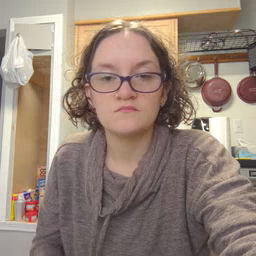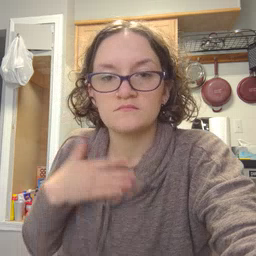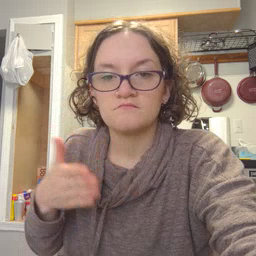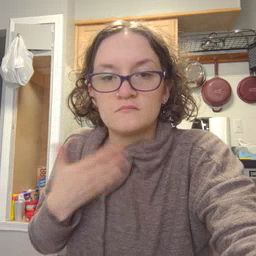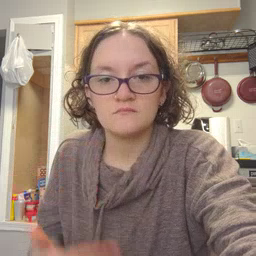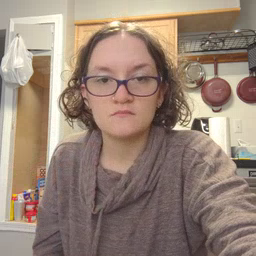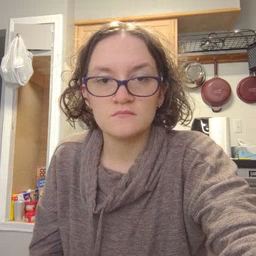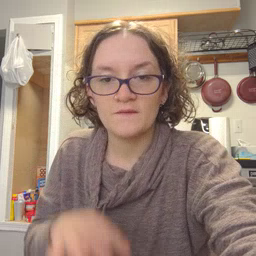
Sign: happy